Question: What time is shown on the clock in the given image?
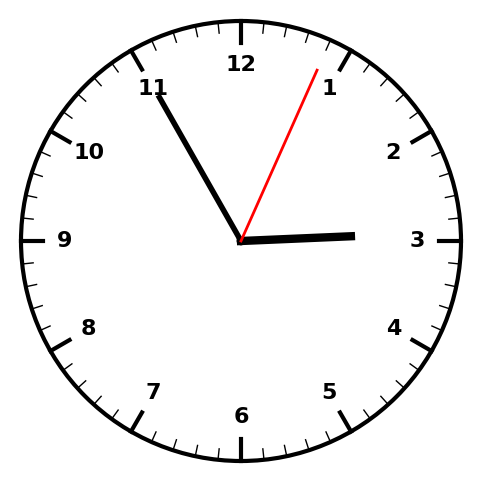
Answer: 02:55:04